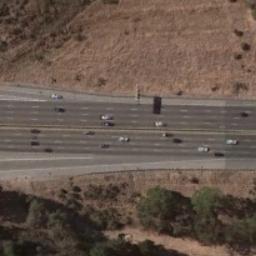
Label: freeway